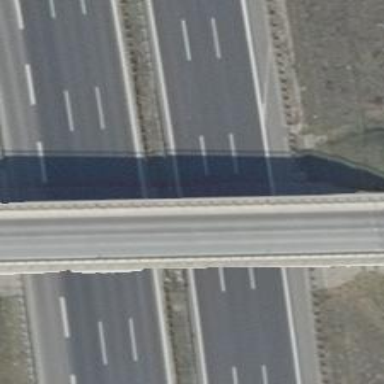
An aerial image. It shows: Asphalt motorway.